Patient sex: M
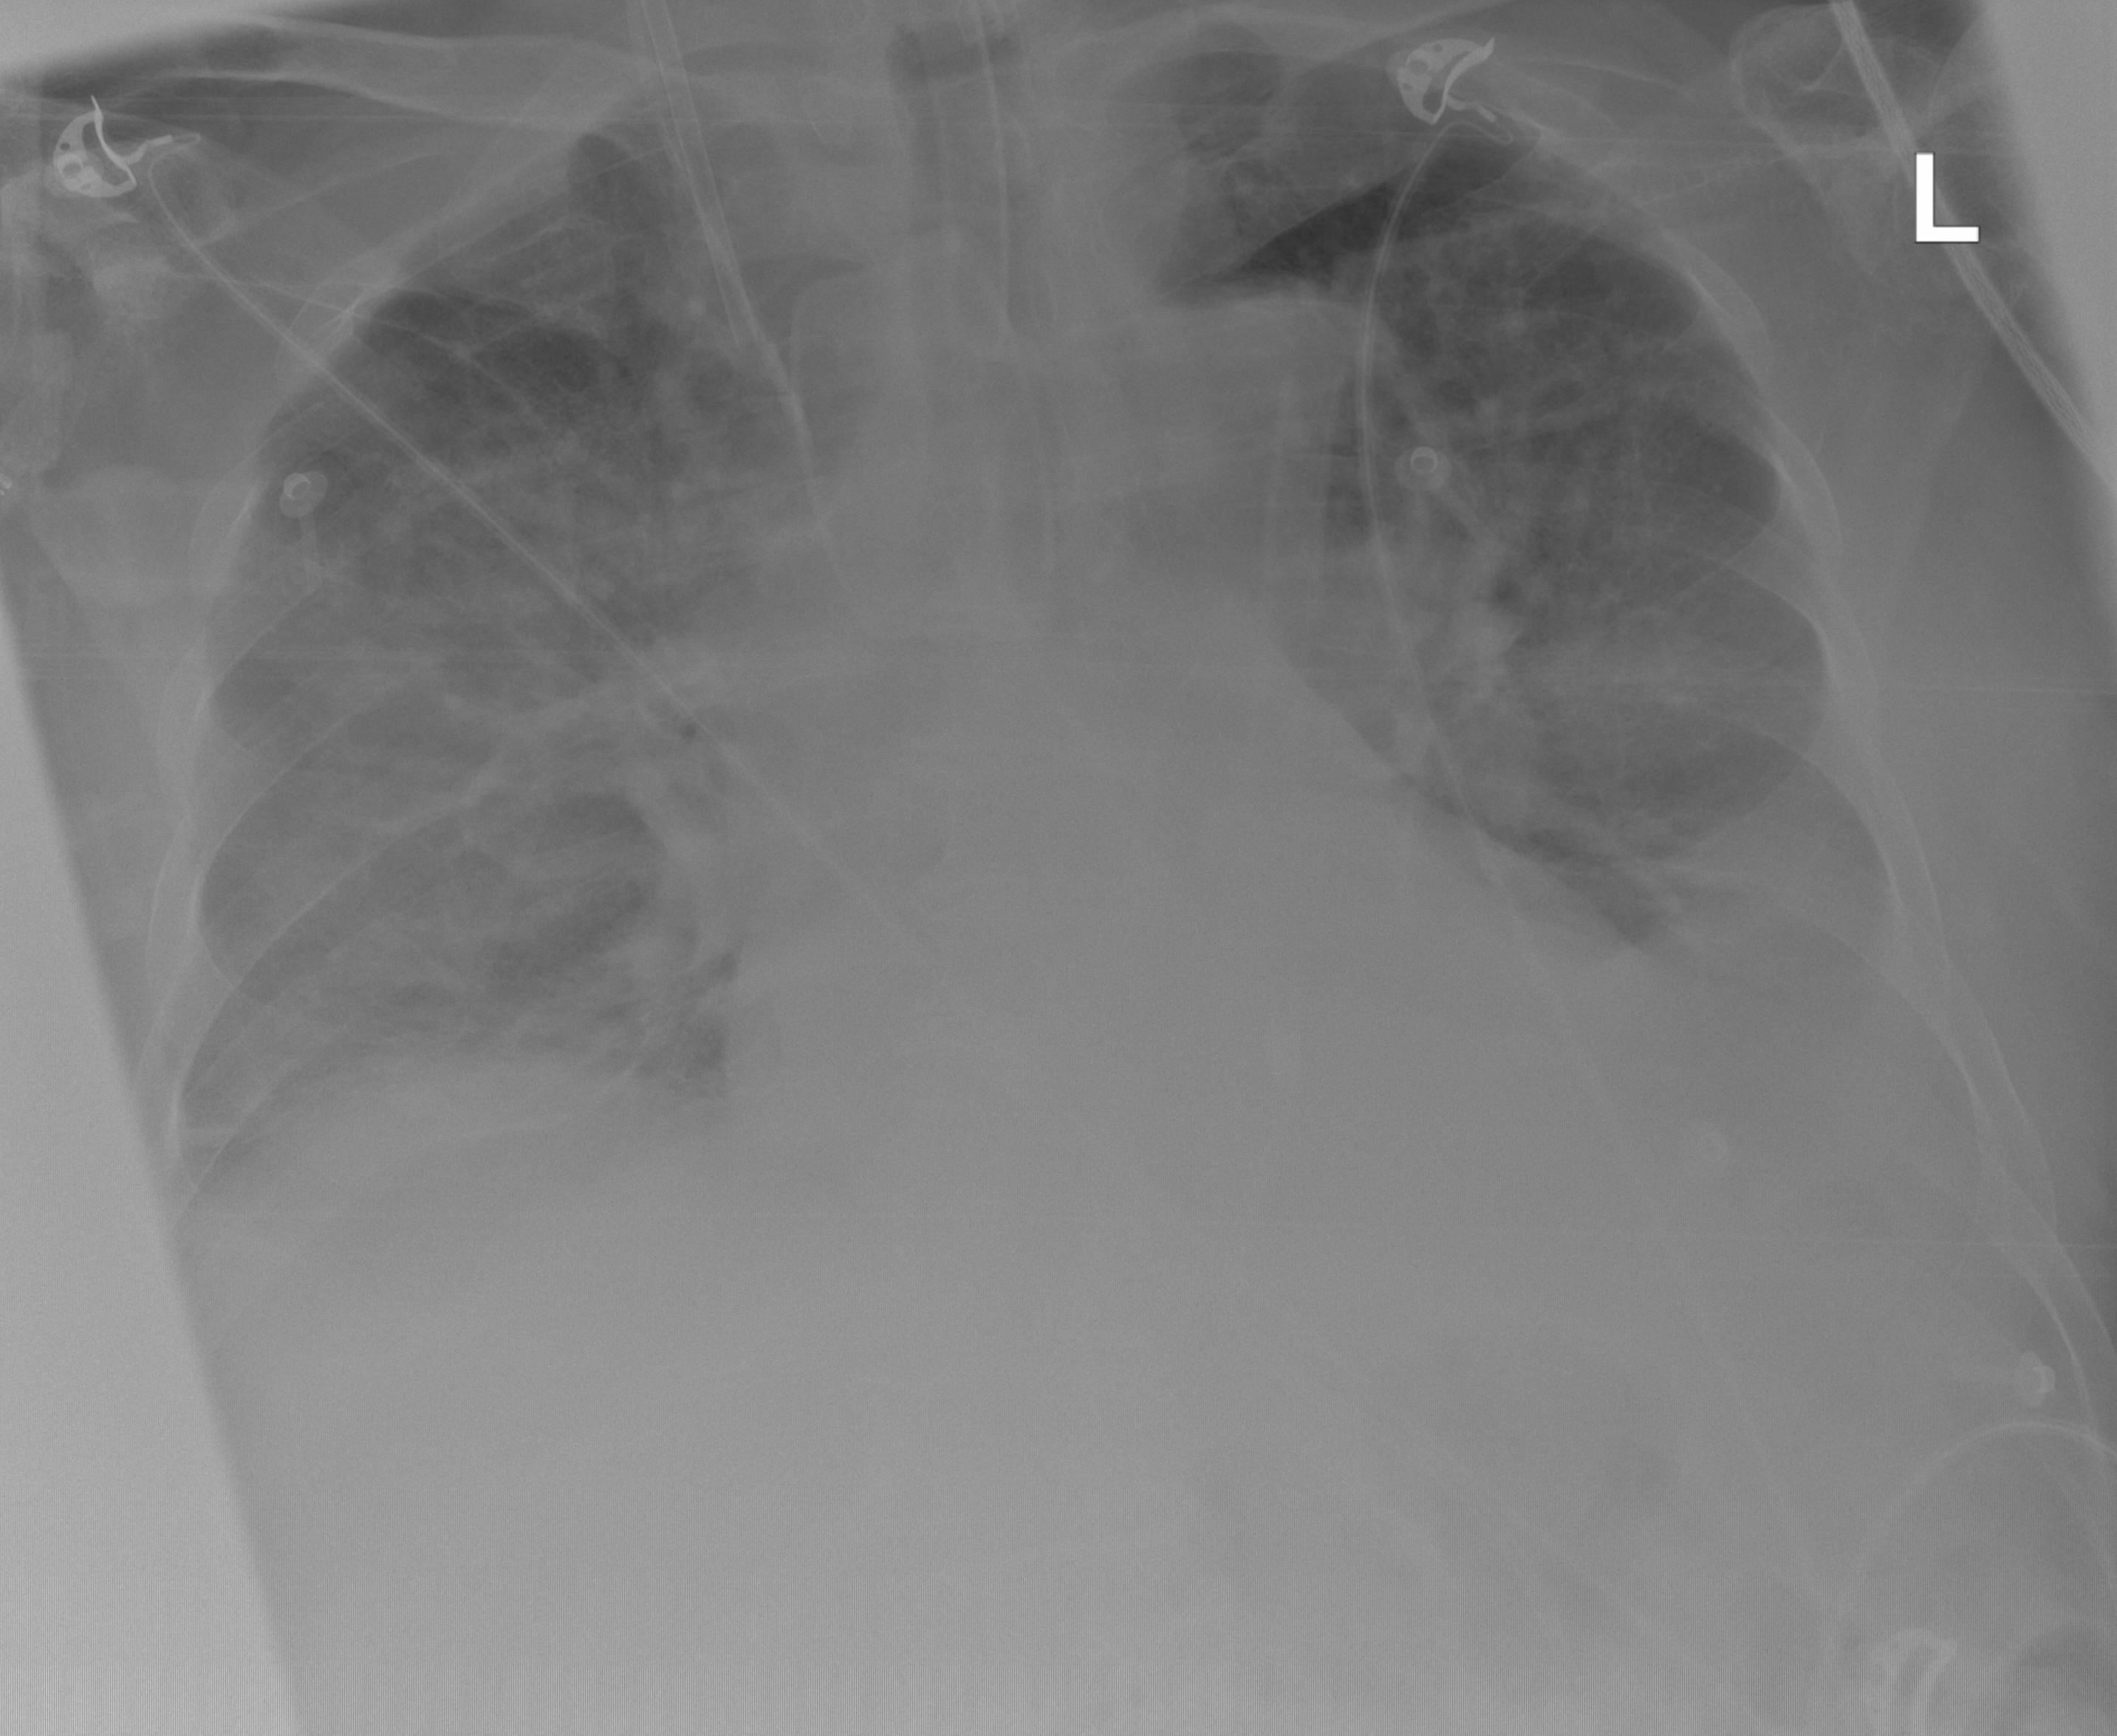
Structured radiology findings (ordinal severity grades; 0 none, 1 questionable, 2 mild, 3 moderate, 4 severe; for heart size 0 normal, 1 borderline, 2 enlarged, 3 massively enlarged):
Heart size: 1
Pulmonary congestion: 2
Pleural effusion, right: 2
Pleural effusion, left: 2
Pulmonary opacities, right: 2
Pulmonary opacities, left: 2
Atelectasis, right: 2
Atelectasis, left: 2